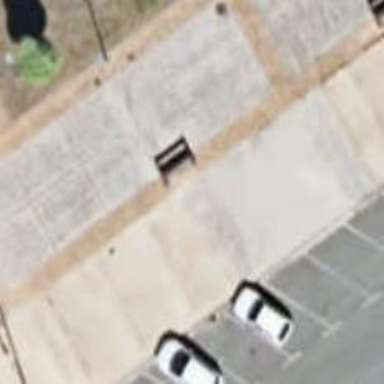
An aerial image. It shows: Bench for seating.